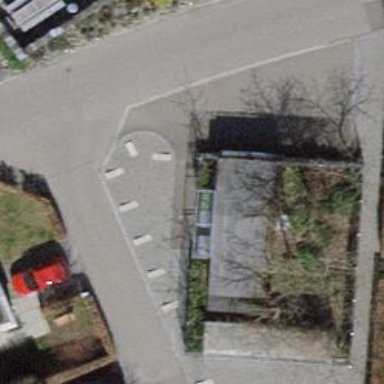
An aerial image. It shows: Parking area.